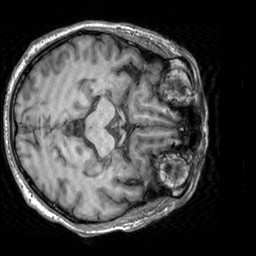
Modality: T1w
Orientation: axial
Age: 54
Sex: male
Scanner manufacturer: siemens
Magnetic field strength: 3 T
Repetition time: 2.3 s
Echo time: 0.00303 s